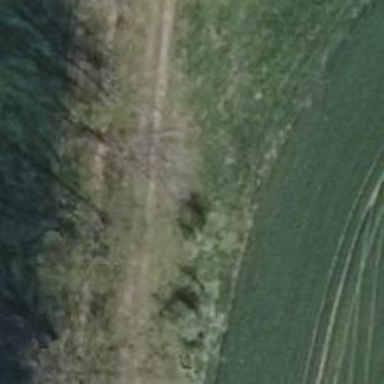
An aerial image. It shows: Row of deciduous broadleaved trees.